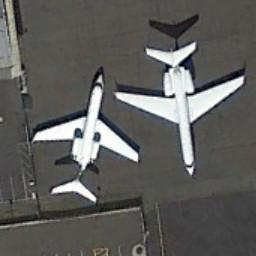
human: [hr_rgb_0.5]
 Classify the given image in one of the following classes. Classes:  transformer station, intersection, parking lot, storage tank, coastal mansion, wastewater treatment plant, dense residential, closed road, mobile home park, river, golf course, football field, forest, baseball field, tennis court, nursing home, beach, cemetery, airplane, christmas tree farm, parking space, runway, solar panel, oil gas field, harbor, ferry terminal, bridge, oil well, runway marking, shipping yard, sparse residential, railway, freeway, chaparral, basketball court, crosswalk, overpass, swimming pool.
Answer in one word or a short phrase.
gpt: airplane